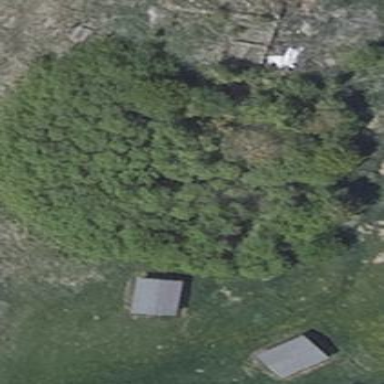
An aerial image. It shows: Patch of scrub vegetation.